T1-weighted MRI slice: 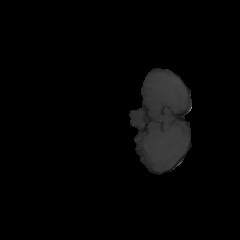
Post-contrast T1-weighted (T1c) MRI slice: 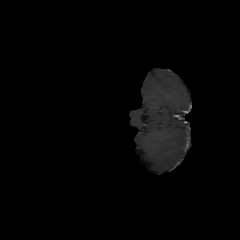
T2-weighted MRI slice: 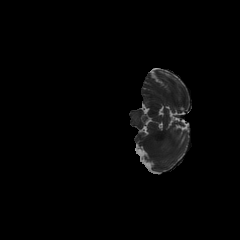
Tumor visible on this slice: no